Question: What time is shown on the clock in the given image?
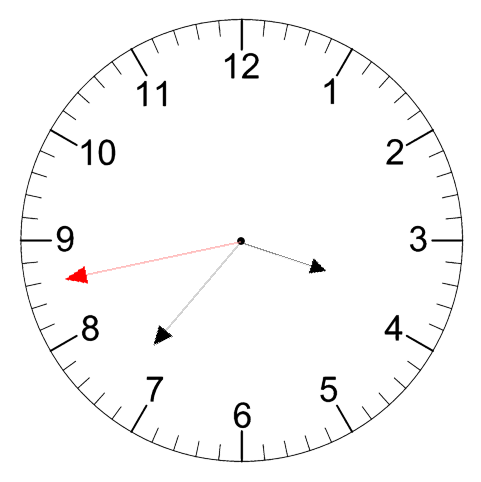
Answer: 03:36:43